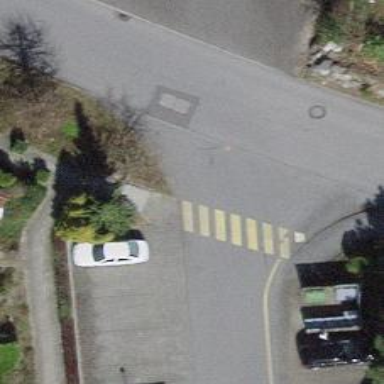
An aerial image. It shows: Kerb serving as barrier.